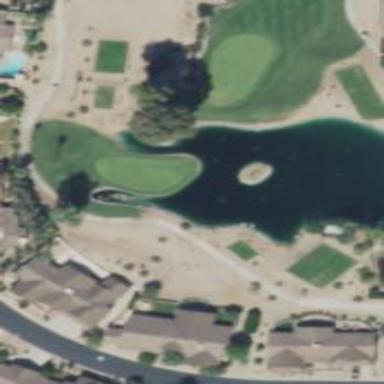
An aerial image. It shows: Pond serving as water hazard on golf course.